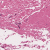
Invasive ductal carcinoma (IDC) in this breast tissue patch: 0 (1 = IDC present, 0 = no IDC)